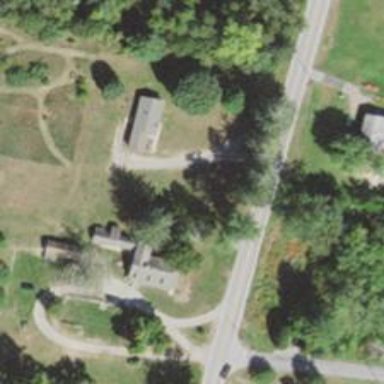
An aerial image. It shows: Residential driveway serving as service road.